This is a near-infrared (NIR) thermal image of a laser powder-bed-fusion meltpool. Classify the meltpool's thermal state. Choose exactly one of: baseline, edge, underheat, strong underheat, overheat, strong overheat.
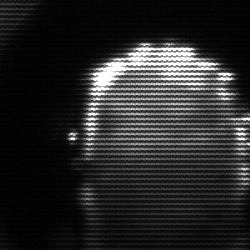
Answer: baseline